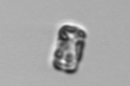
Label: Thalassiosira